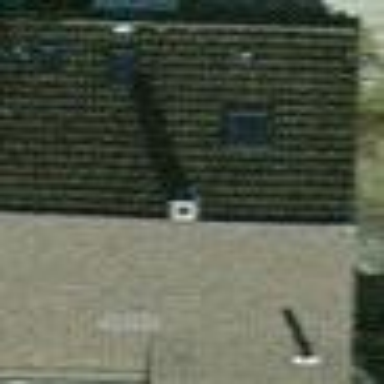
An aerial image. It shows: Simple and straightforward house.